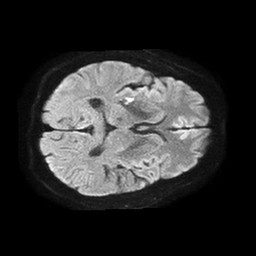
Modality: TRACE
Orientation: axial
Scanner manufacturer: philips
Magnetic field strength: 1.5 T
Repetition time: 4.6 s
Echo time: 0.08631 s